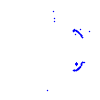
Particle: proton